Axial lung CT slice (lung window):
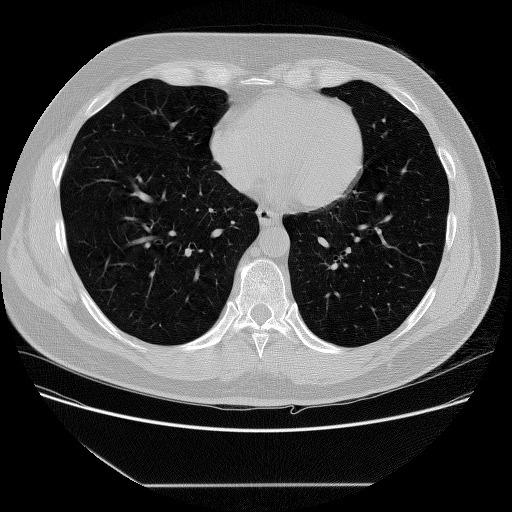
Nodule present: no